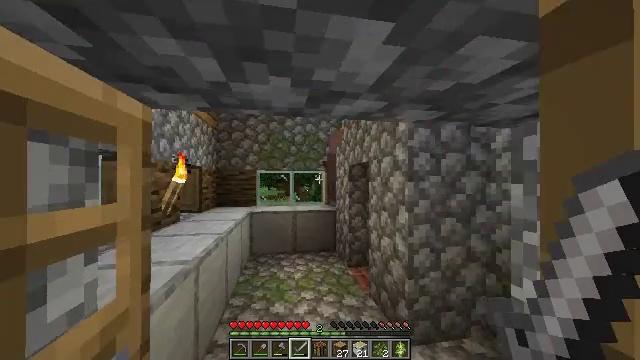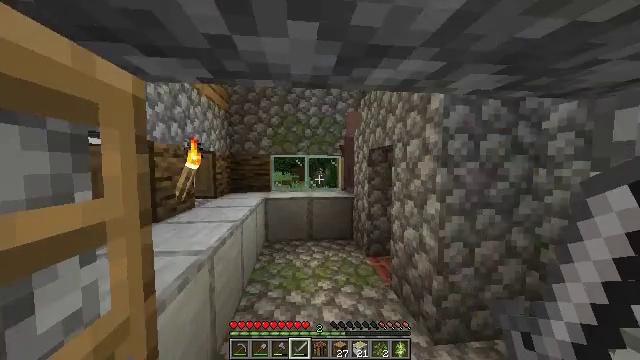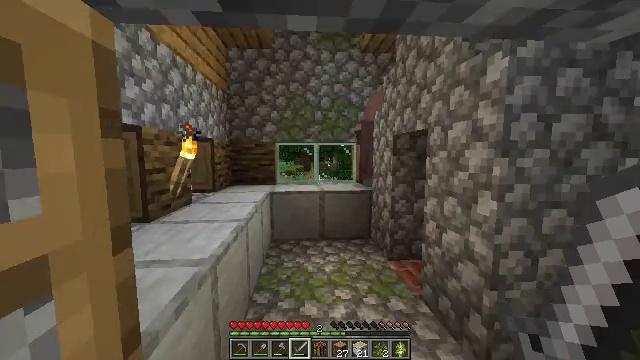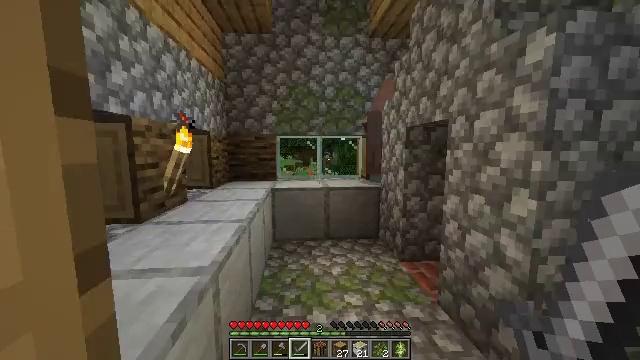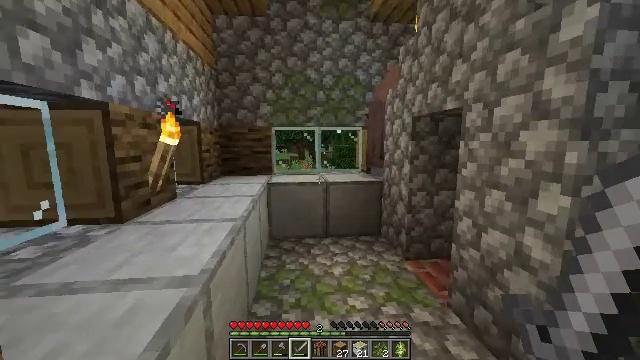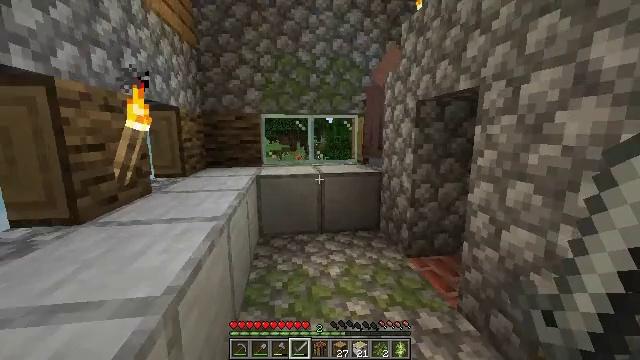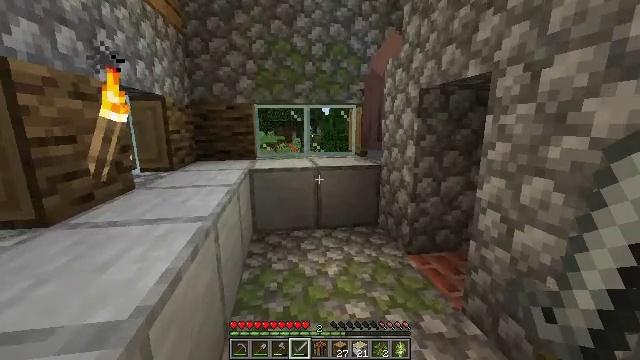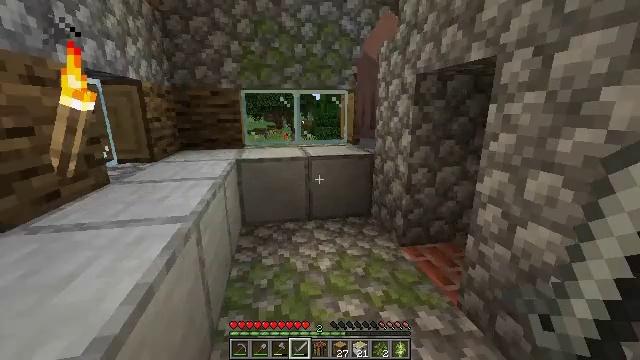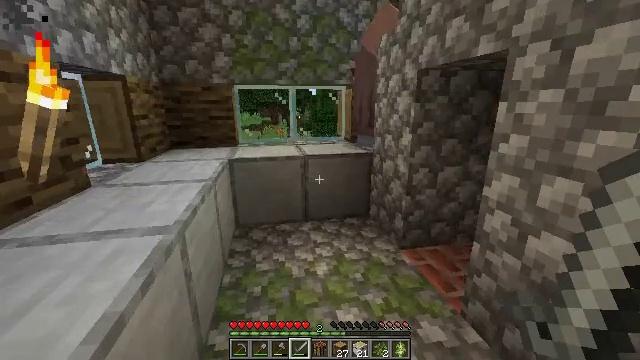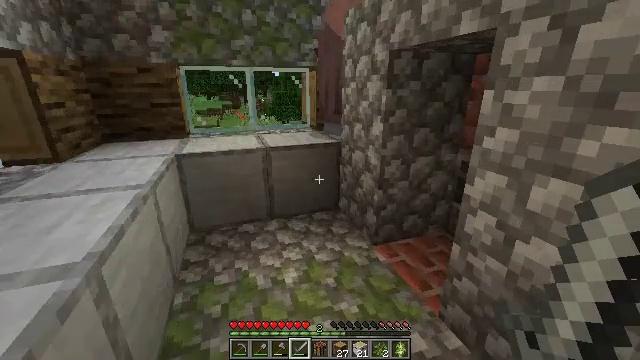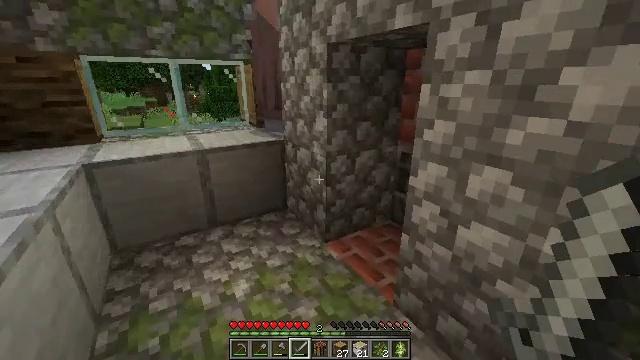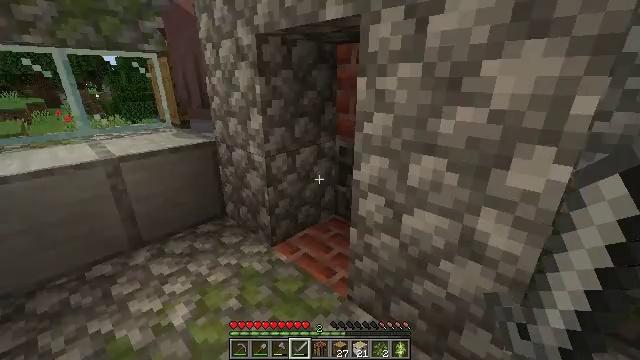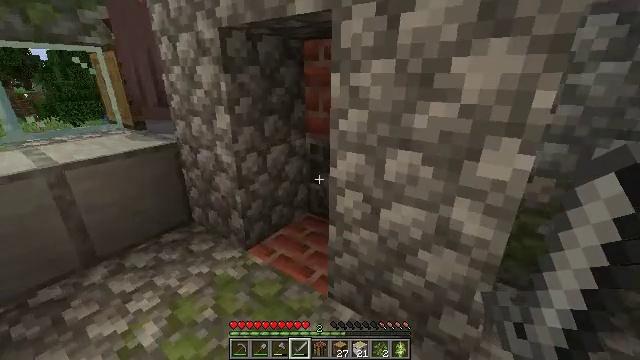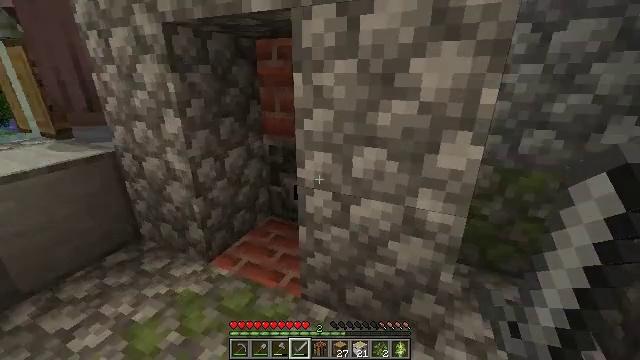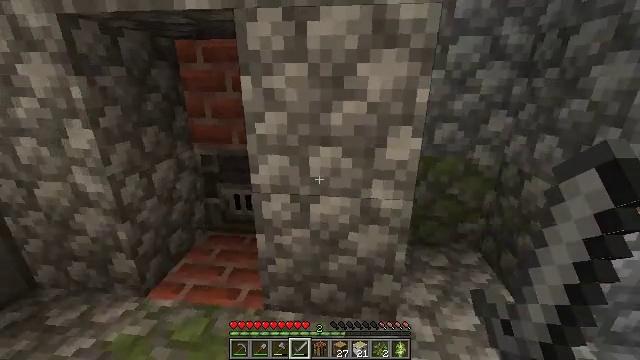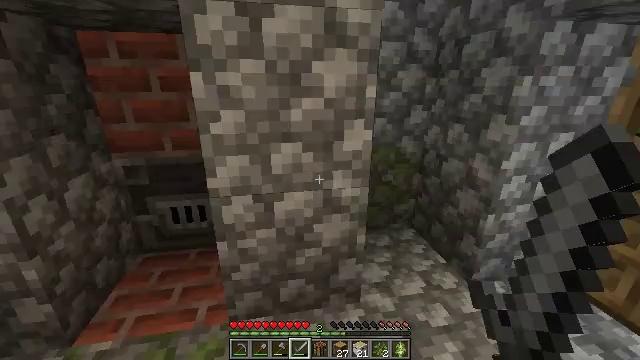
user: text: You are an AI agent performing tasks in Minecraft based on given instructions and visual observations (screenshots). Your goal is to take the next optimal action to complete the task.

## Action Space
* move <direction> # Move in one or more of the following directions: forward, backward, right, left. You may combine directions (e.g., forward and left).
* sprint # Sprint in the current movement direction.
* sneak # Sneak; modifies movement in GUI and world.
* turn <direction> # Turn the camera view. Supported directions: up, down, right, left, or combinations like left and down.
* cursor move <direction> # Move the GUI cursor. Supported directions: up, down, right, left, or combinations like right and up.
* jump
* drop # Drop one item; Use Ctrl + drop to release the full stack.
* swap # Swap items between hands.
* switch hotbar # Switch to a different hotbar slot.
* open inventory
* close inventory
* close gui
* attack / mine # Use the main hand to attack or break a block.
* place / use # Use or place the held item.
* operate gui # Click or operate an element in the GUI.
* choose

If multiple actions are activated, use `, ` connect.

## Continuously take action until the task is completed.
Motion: motion action
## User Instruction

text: Destroy the yellow bed to recycle it.
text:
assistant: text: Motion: move forward and move left, turn left and down
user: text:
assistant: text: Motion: move forward and move left, turn left and down
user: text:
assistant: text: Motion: move forward and move left, turn down
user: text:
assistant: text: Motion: move forward and move left, turn right and down
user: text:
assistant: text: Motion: move forward, turn right and down
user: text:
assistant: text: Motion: move forward, turn down
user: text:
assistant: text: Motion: move forward, turn right and down
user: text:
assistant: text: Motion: move forward
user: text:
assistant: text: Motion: move forward, turn right and down
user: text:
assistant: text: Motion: turn right and down
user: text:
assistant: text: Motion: turn right
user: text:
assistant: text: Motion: move left, turn right
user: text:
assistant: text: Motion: move left, turn right
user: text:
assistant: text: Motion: move left, turn right
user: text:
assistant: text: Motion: move left, turn right
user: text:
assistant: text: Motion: move left, turn right
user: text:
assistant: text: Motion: move right, turn right
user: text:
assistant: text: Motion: move right, turn right
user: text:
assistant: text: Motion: move forward and move right, turn right
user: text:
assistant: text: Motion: move forward and move right, turn right
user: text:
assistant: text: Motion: move forward and move right, turn right
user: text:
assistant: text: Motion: move forward and move right
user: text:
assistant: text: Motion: move forward and move right
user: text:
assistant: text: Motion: move forward and move right
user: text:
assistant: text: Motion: move forward and move right
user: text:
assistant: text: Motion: move forward and move right
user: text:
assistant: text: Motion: move forward
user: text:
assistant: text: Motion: move forward
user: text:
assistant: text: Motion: move forward
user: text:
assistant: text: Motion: move forward and move right